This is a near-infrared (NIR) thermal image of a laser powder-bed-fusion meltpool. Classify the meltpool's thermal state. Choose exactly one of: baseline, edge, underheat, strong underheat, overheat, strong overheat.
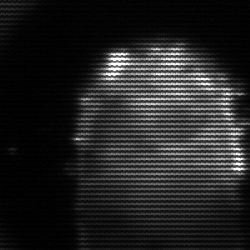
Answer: baseline